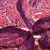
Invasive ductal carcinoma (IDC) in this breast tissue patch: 0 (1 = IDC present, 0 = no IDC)